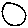
Label: circle